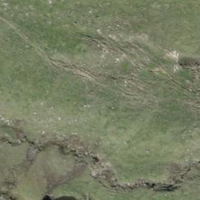
EUNIS habitat code: 26
Species observed at this site:
Oenanthe oenanthe